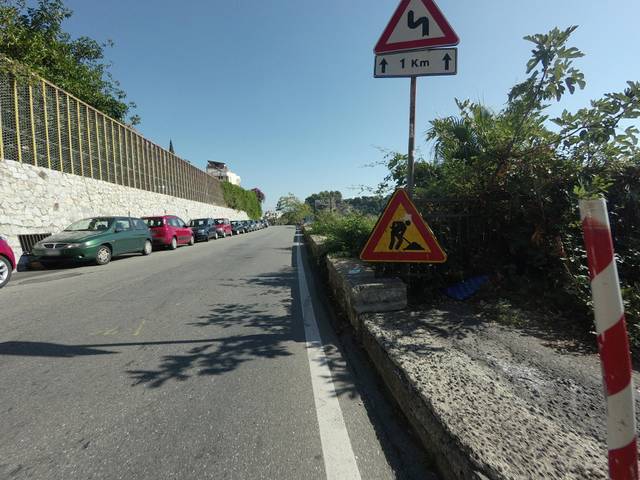
Region: Italy
Coordinates: 37.851, 15.297